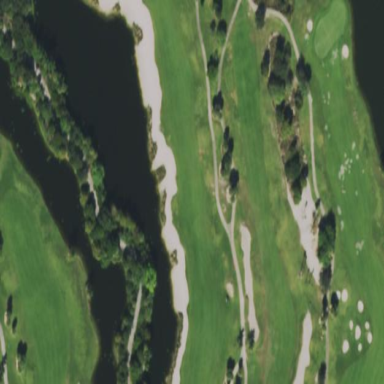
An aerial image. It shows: Sand bunker on golf course.